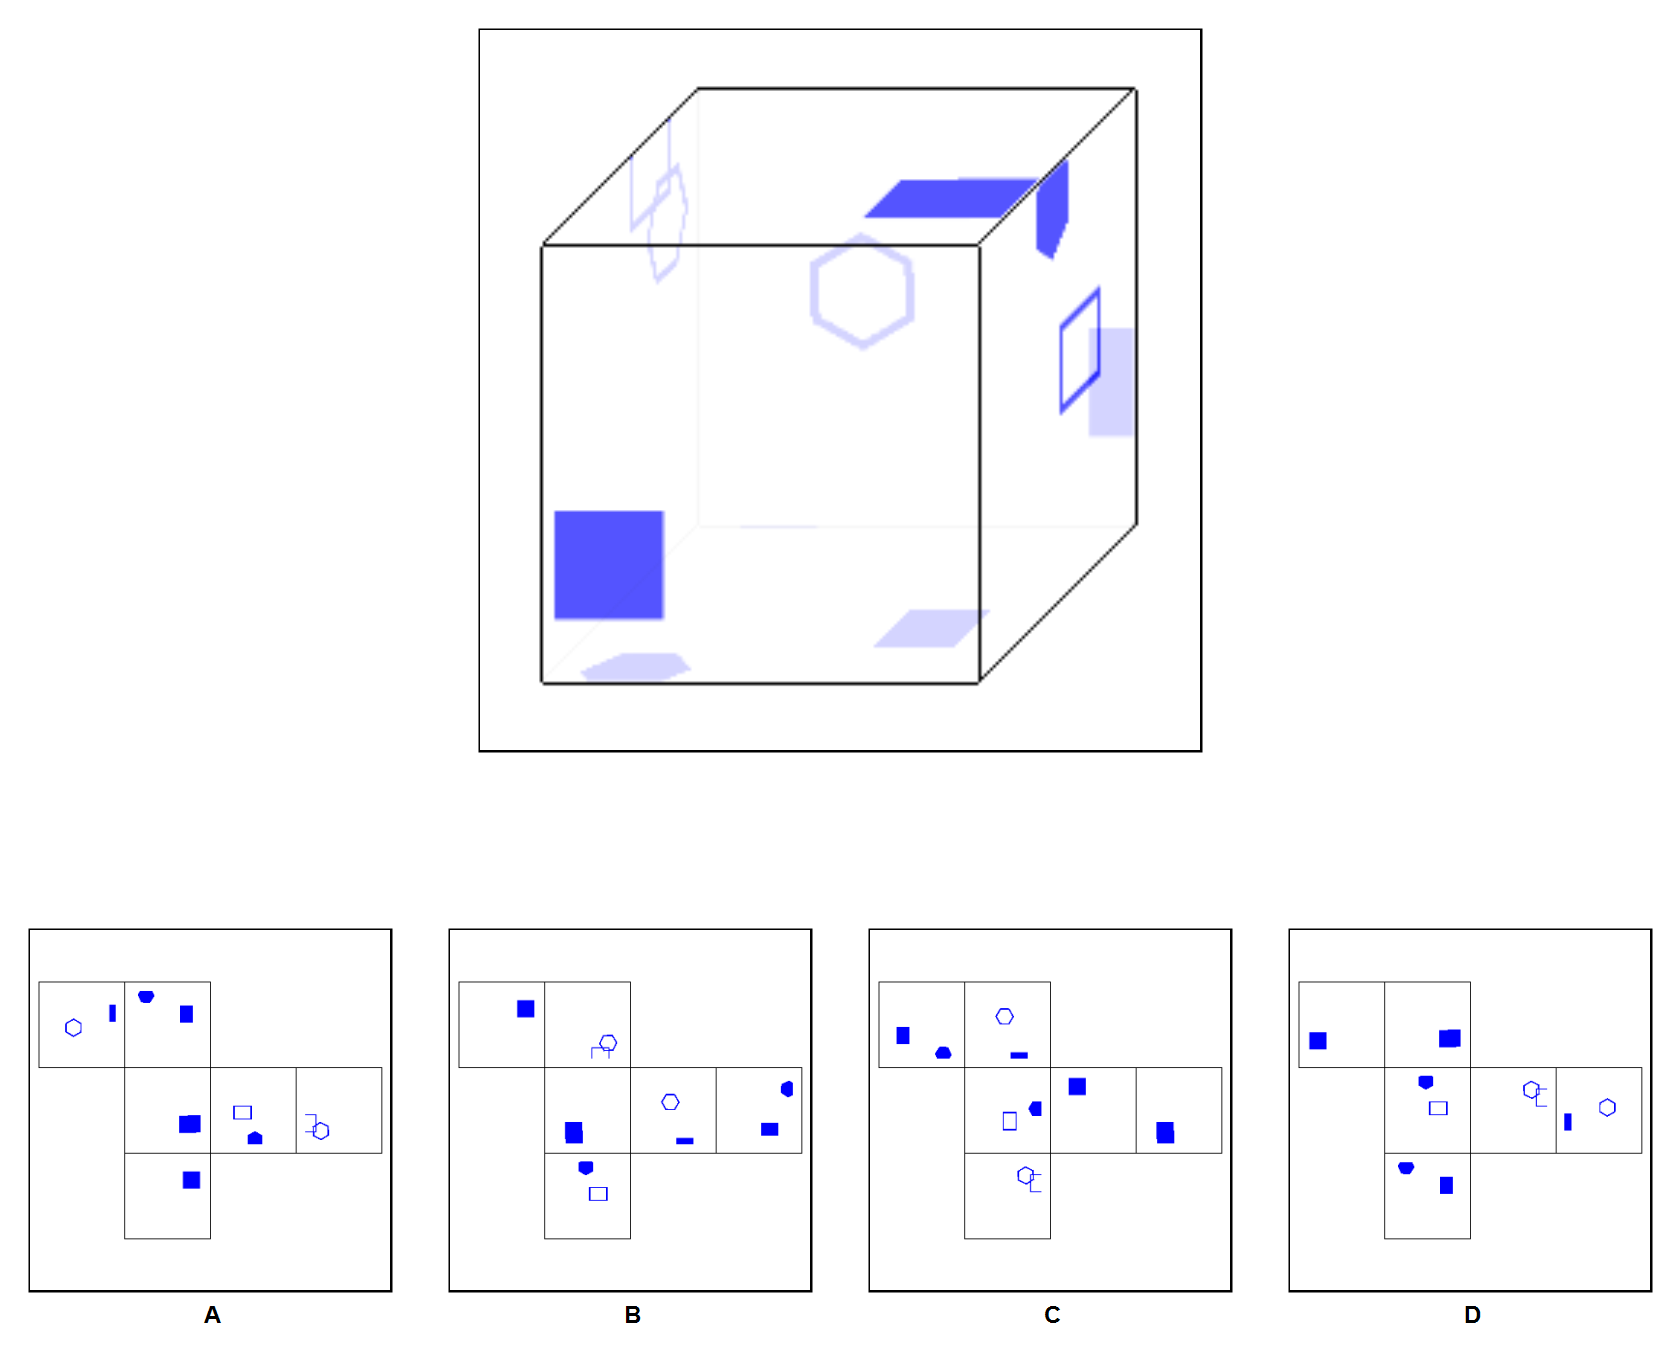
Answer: B